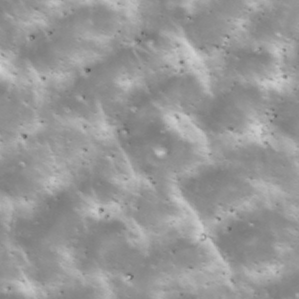
Label: non_frost